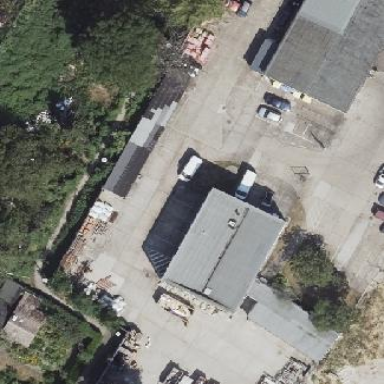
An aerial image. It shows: Commercial building with gabled roof.